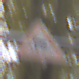
Verkehrszeichen: SchleuderOderRutschgefahr
Umgebung: Outdoor, Nature
Tageszeit: MorningAfternoon
Wetter: Overcast
Licht: Natural
Jahreszeit: Autumn
Kontrast: LowContrast